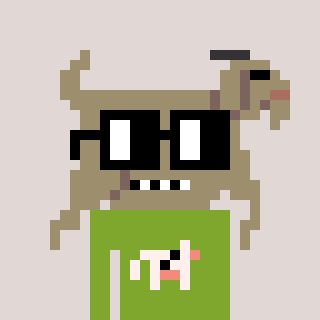
a pixel art character with square black glasses, a goat-shaped head and a slimegreen-colored body on a warm background